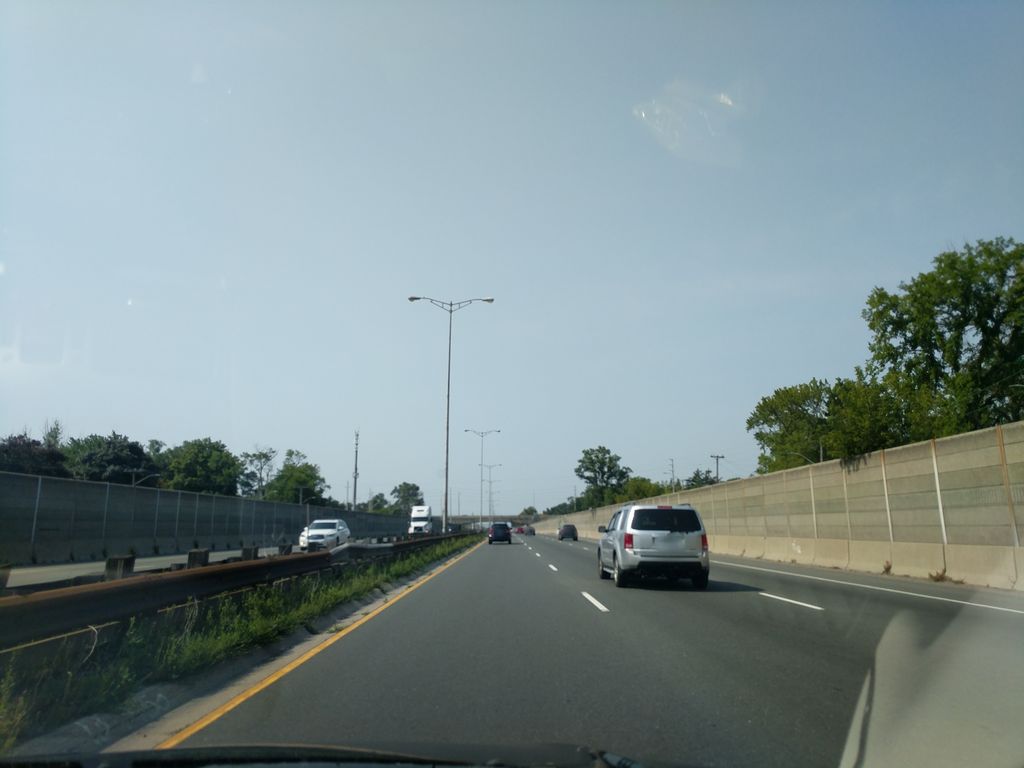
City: toronto